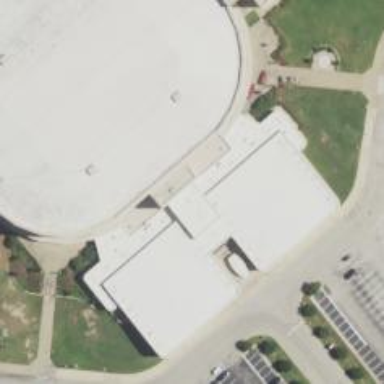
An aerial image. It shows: University building located within sports center.